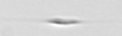
Label: Cylindrotheca_morphotype1